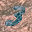
Label: 3